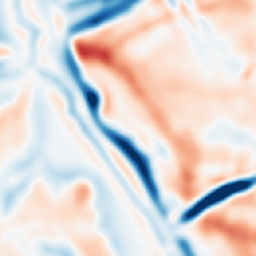
Category: multiscale
Decomposition family: dog
Decomposition parameters: sigma_low: 5
sigma_high: 5
Upsampling method: area
Upsampling parameters: scale: 4
Upsampling scale: 4